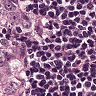
Metastatic tissue present: yes